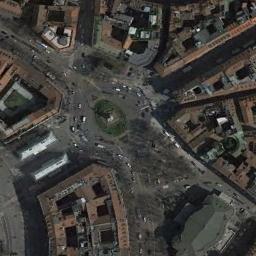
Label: roundabout